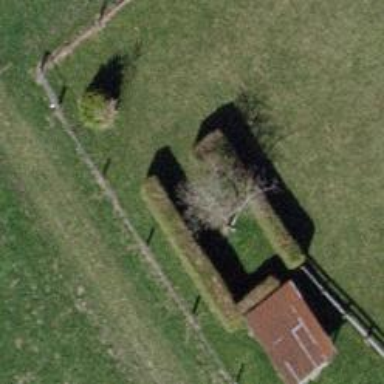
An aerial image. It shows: Hedge acting as barrier.